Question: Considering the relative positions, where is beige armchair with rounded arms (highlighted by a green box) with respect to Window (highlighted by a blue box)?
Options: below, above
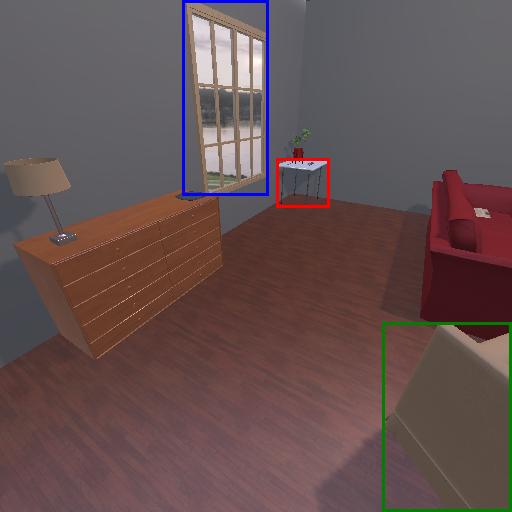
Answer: below